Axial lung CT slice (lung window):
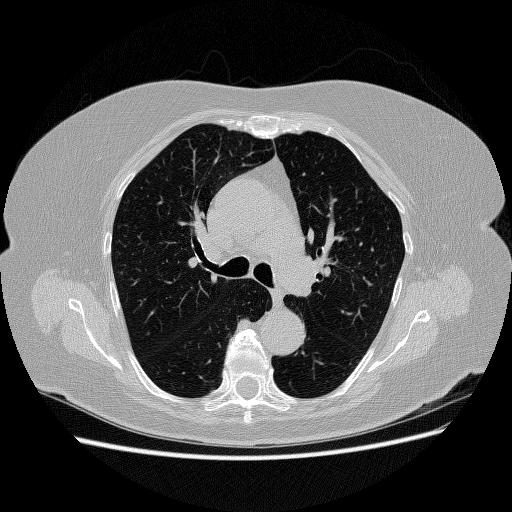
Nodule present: no